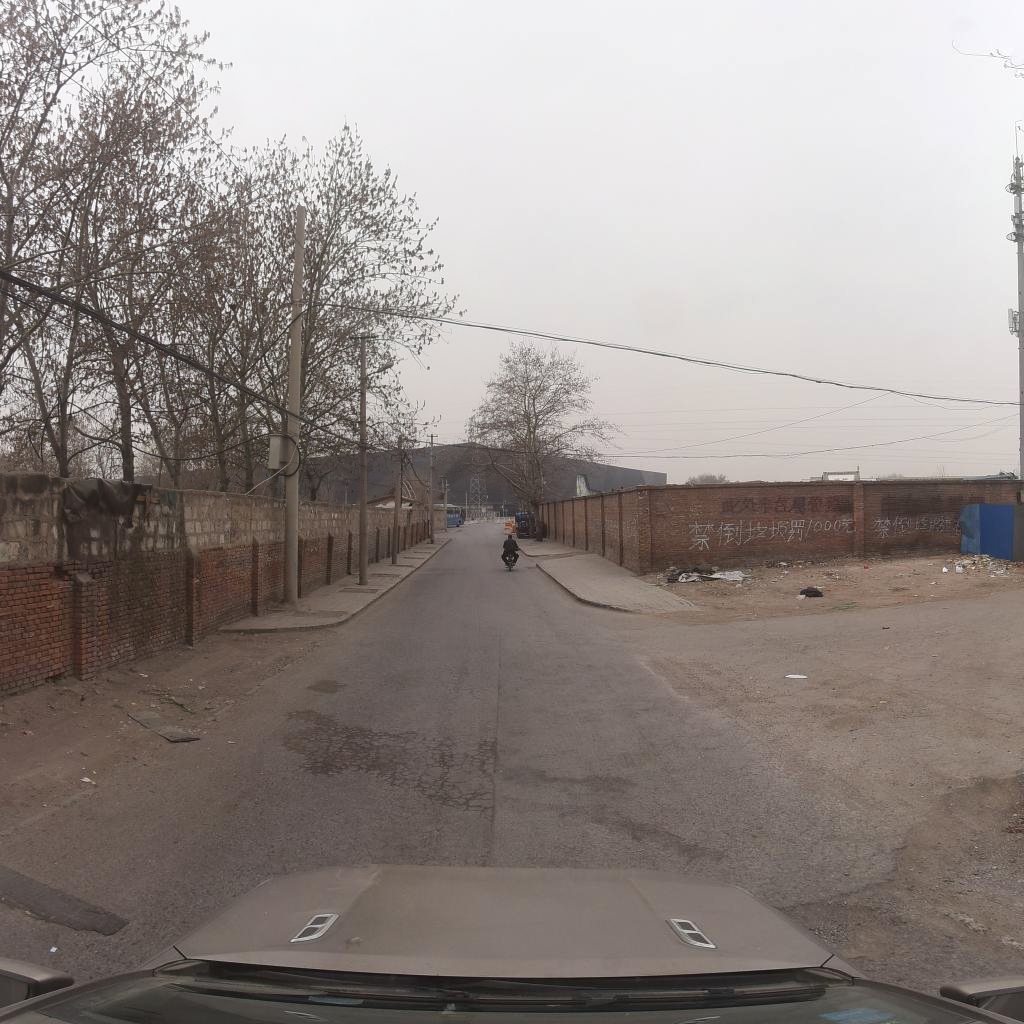
Region: Fengtai
Road damage annotations: alligator crack, pothole